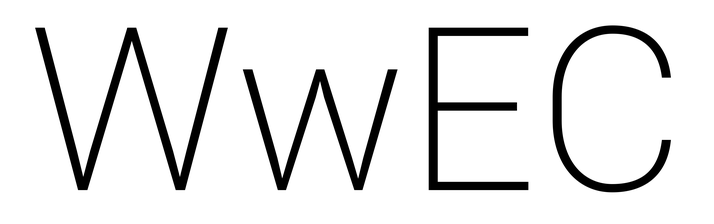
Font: Roboto_ExtraLight